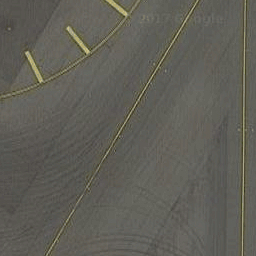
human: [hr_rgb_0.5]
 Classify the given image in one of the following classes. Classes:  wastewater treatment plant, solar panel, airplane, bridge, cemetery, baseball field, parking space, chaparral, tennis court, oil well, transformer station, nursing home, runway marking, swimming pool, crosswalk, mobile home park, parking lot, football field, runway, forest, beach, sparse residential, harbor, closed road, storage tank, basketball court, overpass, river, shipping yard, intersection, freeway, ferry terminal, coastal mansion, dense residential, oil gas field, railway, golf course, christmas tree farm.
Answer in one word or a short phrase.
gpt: runway marking